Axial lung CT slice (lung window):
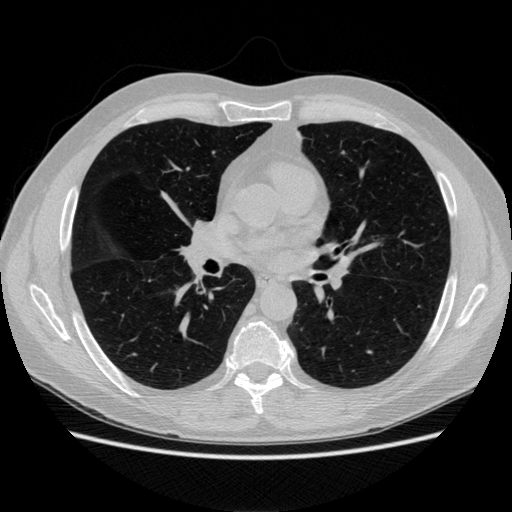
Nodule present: no